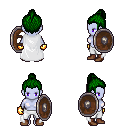
a pixel art fantasy rpg character, female body template, dark elf, purple skin, white cape, white pants, green short topknot hairstyle, gold gloves, brown shoes, shield, four views (front, back, left, right), 2x2 character sprite sheet, small pixel art, hard edges, no anti-aliasing